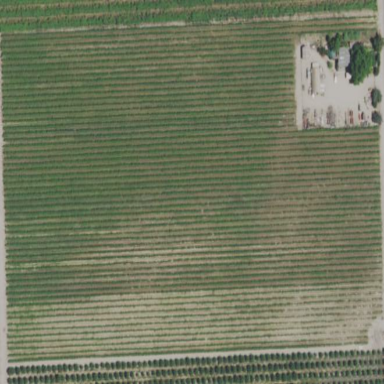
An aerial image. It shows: Vineyard where grapes are grown.